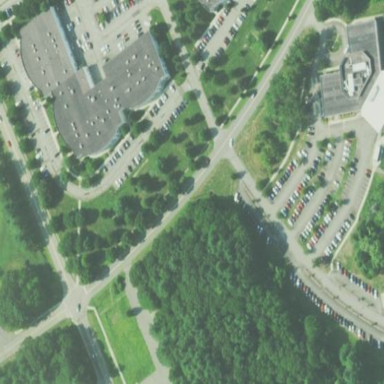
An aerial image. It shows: Office building.